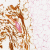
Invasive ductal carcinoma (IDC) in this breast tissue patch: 0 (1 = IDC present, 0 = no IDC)